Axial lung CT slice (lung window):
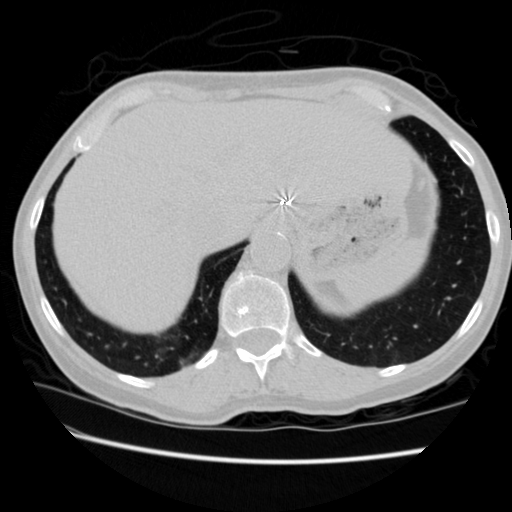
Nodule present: no